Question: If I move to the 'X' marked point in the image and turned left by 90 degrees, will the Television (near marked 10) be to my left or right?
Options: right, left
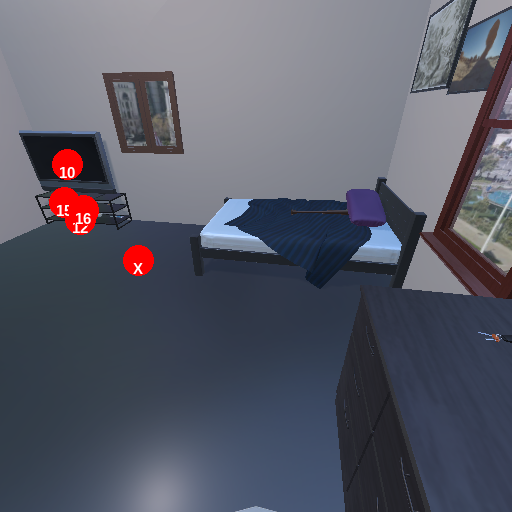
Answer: right